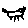
Label: cat